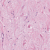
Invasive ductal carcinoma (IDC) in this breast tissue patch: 0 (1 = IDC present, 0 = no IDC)